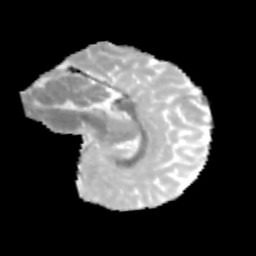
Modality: MD
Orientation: sagittal
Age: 9
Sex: female
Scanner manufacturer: siemens
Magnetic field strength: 3 T
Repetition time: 3.8 s
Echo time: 0.07 s